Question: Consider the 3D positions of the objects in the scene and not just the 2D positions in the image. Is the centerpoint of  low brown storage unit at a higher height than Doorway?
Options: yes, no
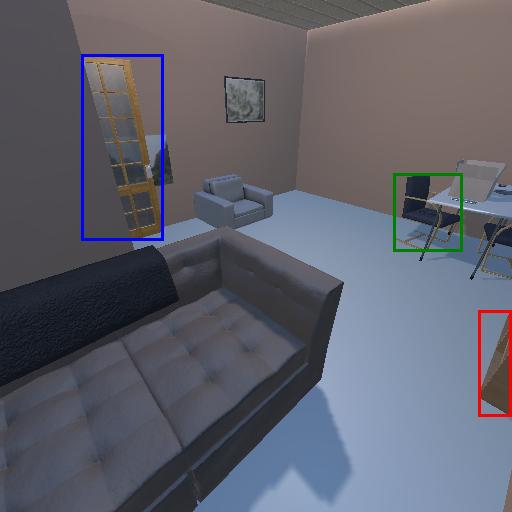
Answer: yes